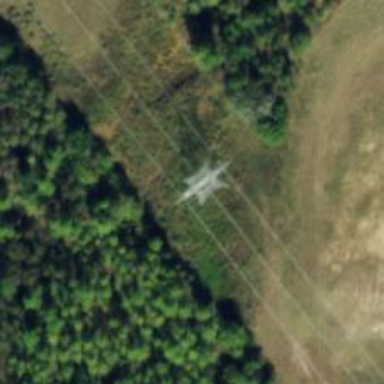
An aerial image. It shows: Lattice structure tower used for power distribution.